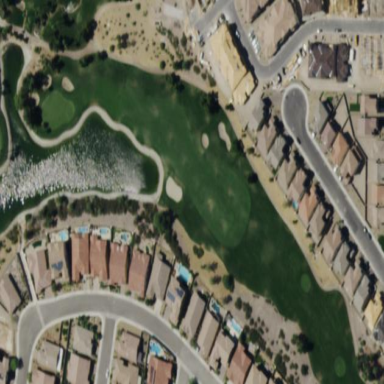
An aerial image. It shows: Area with grass used as rough in golf course.